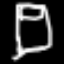
Label: bed